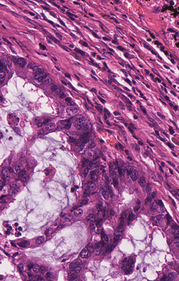
Tumor epithelial tissue: yes
Tumor-associated stroma tissue: yes
Normal tissue: no